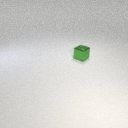
small green metal cube